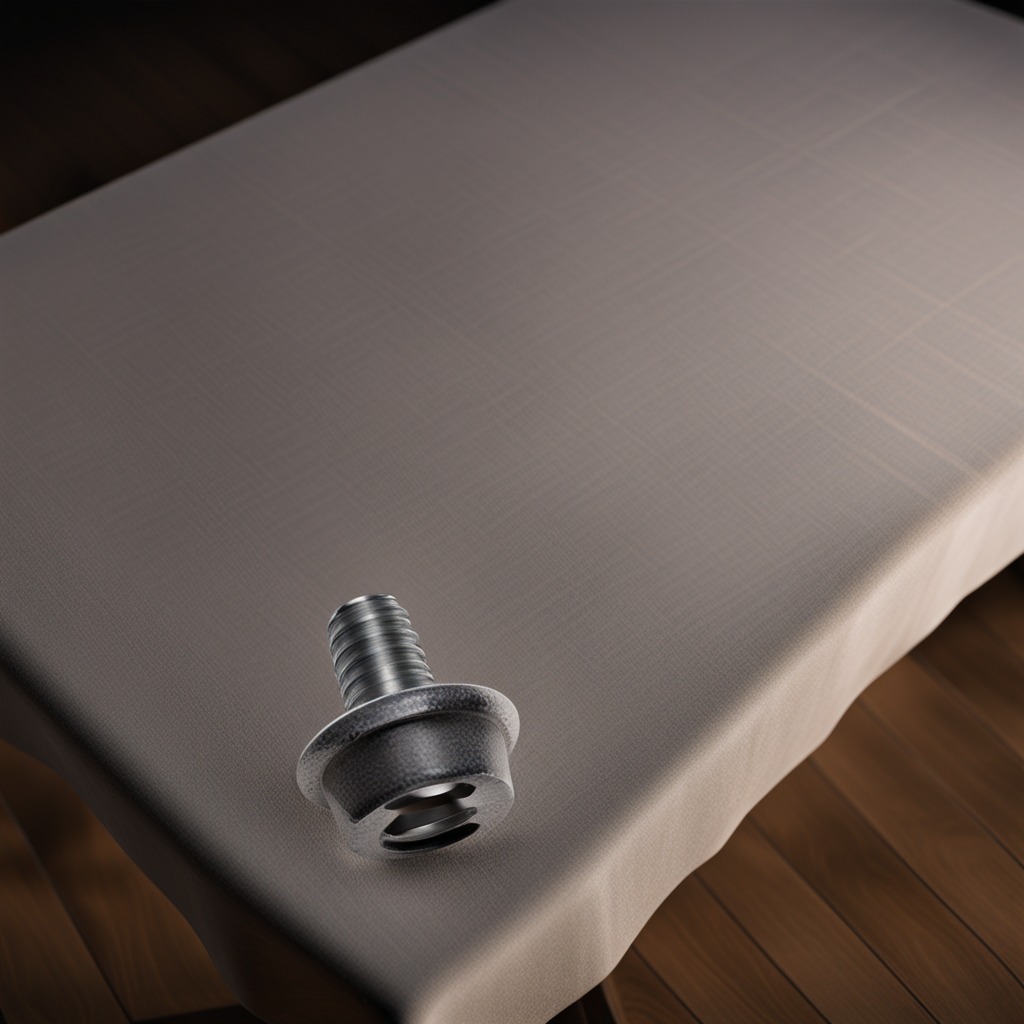
A metal screw lies on the wooden table inside a workshop at night dim ambient light soft shadows worn but beneath the cloth